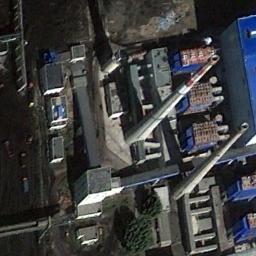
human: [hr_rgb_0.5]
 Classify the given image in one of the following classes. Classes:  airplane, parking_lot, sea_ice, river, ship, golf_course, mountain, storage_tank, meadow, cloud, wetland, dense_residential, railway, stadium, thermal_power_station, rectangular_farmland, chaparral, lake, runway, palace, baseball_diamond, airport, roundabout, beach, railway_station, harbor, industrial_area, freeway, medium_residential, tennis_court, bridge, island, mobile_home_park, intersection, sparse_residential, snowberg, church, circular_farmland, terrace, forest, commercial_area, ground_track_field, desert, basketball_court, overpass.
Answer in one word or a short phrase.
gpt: thermal_power_station